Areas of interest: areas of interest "Jiangsu Broadcasting and Television General Station (Group)"
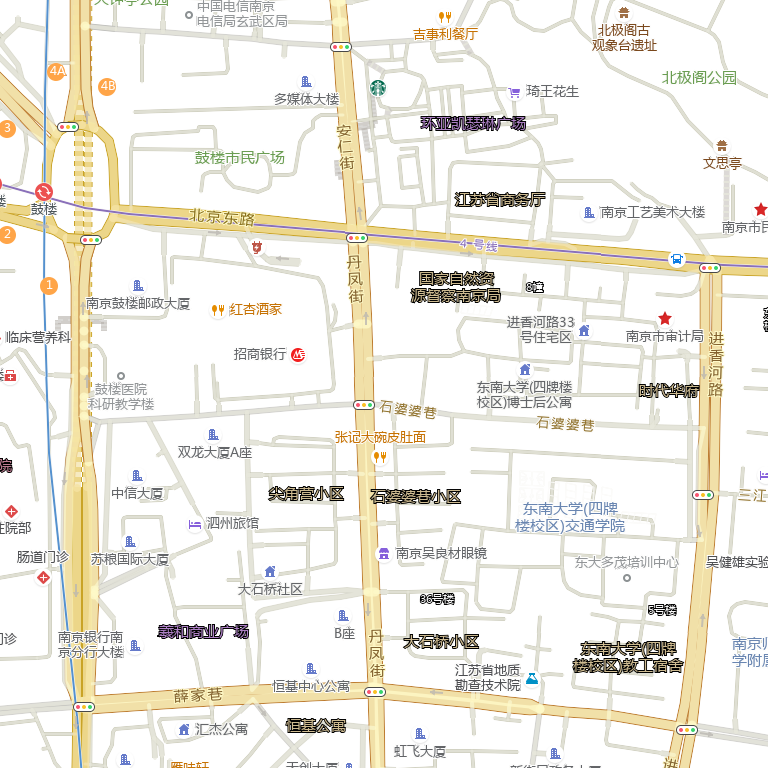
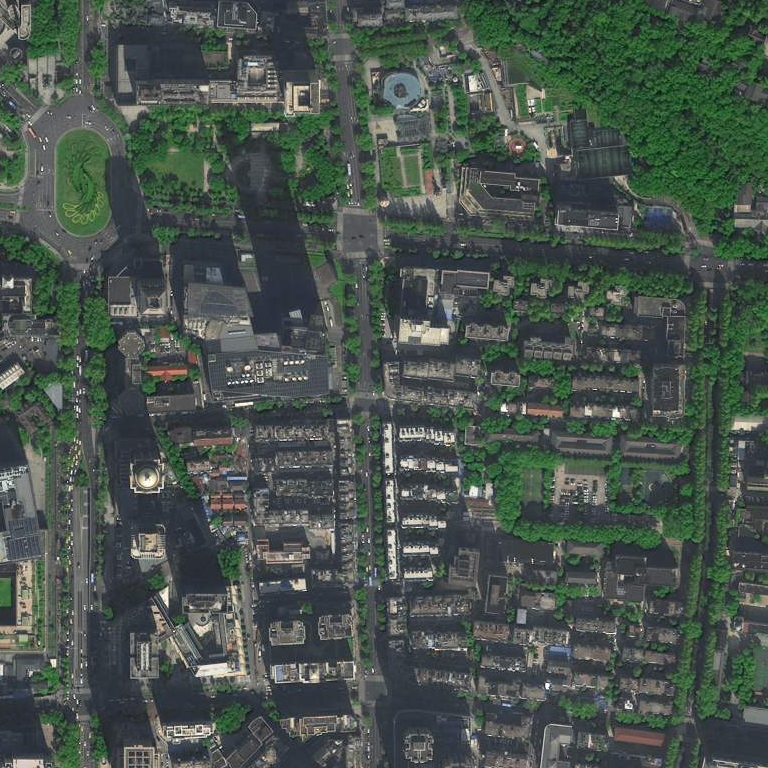